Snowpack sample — Buffalo Mountain, Silverthorne, Colorado, USA (1/25/25, 10:11 AM MST)
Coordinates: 39.6222, -106.1139
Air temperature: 22 °F
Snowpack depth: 110 cm
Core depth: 40 cm
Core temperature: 46.4 °F
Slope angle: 12°, slope face: 102°
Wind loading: high
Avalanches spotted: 0
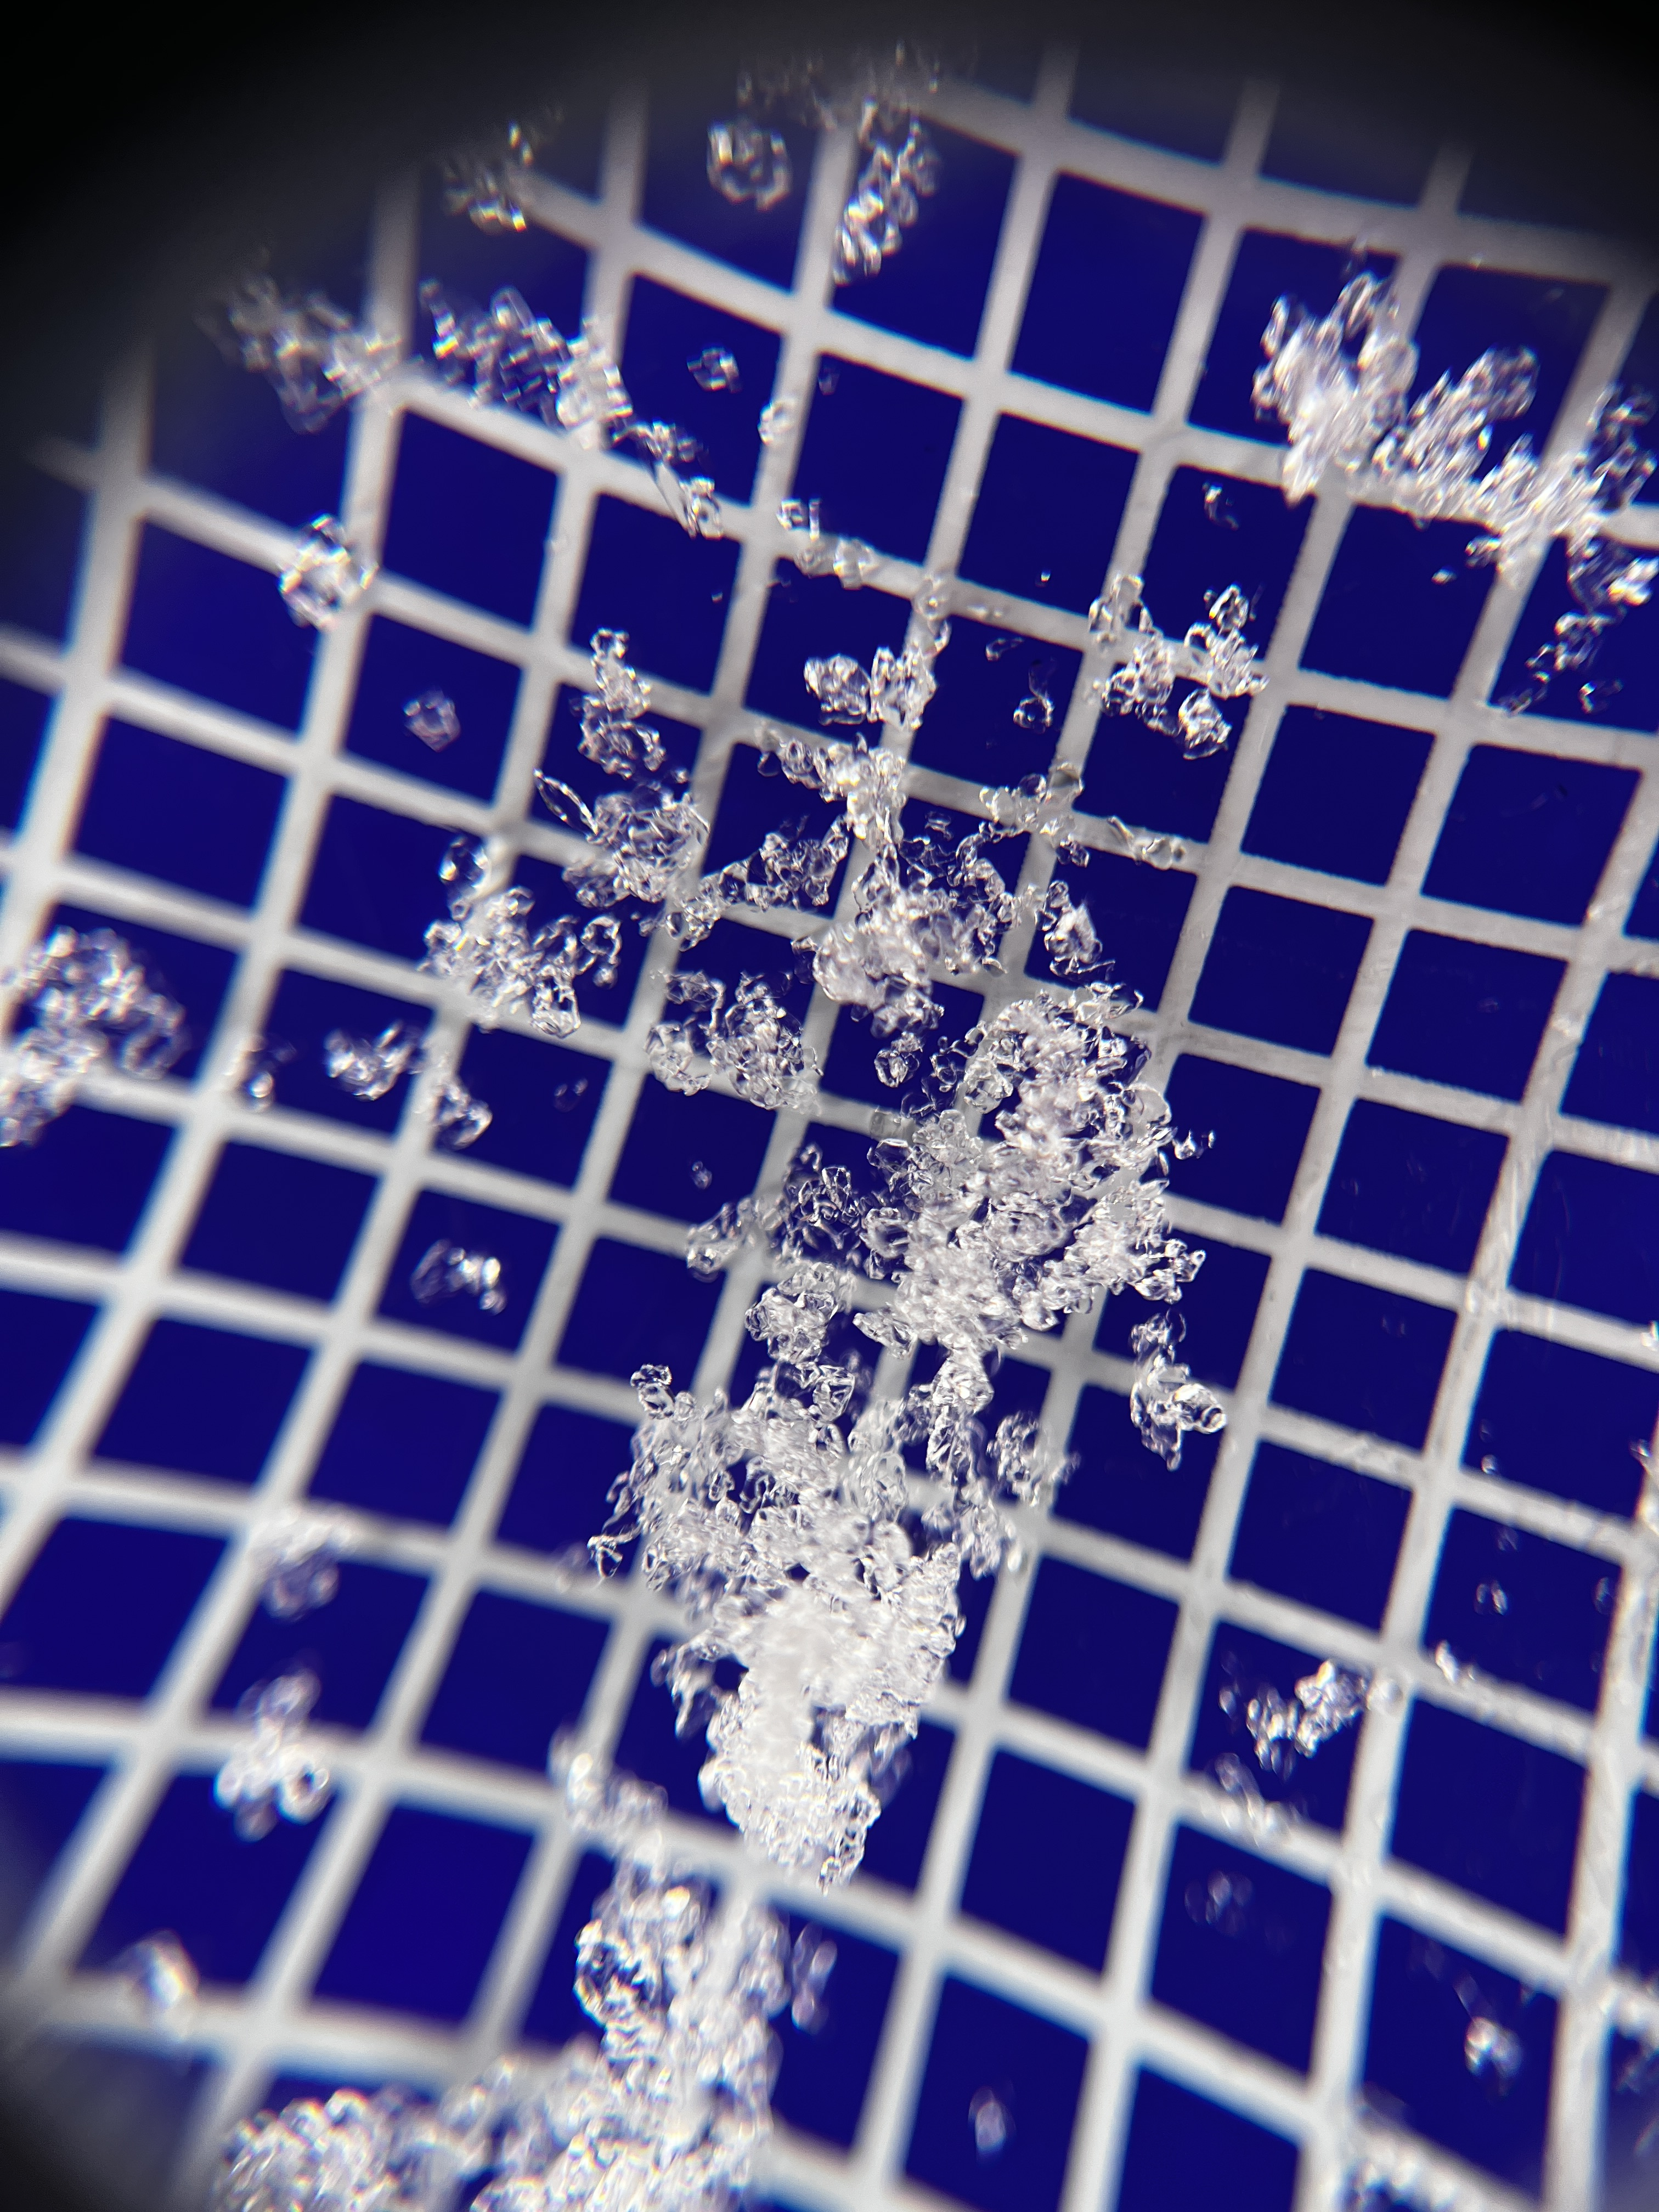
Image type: magnified_profile
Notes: No avalanches nearby, collected on the outskirts of a fire break 15 meters from the treeline, on way to Buffalo and Red Mountain